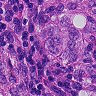
Metastatic tissue present: yes